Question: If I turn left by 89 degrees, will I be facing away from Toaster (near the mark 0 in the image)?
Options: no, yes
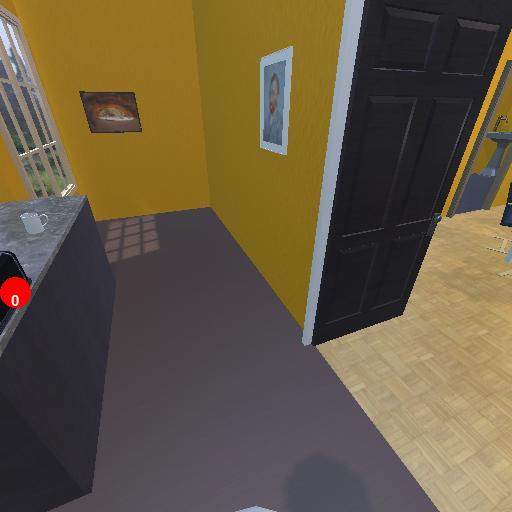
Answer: no